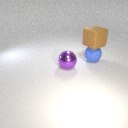
large brown rubber cube above large blue rubber sphere